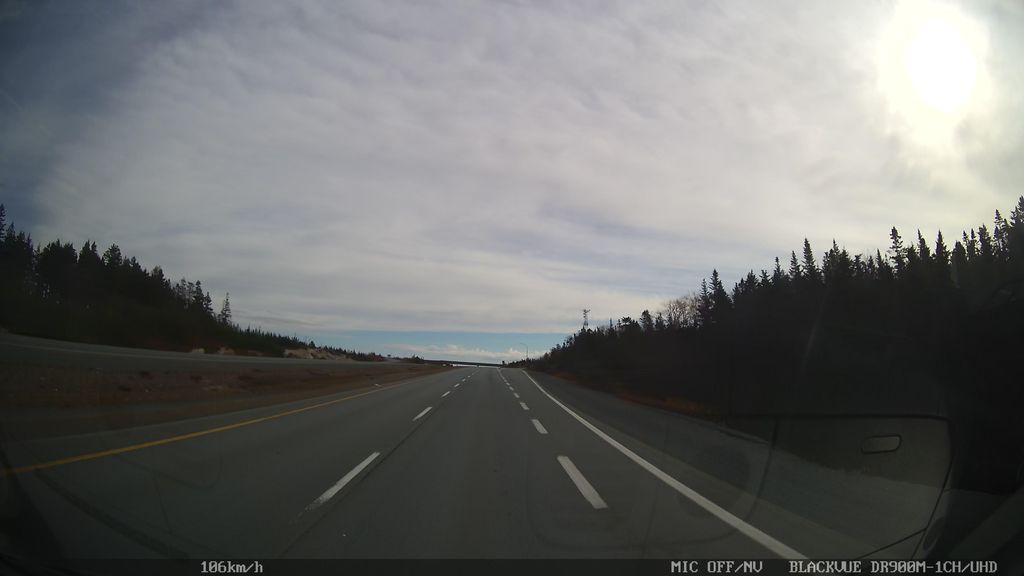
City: halifax